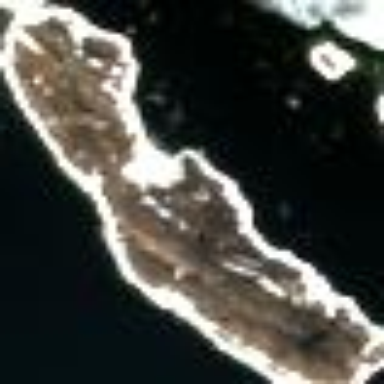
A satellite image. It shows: Island with natural coastline.